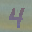
Label: 4